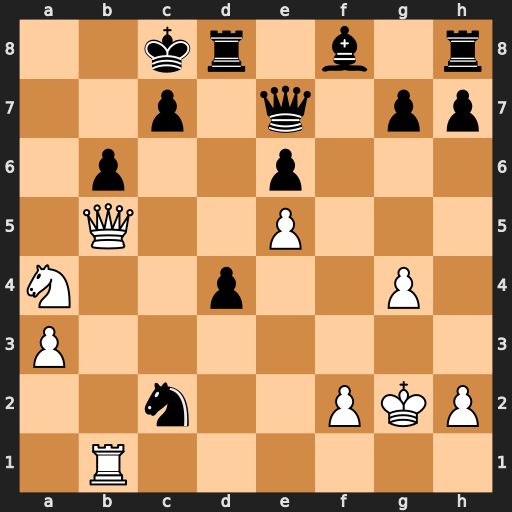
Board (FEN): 2kr1b1r/2p1q1pp/1p2p3/1Q2P3/N2p2P1/P7/2n2PKP/1R6
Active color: w
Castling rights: -
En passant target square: -
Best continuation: Qc6 Qc5 Nxb6+ Qxb6 Rxb6